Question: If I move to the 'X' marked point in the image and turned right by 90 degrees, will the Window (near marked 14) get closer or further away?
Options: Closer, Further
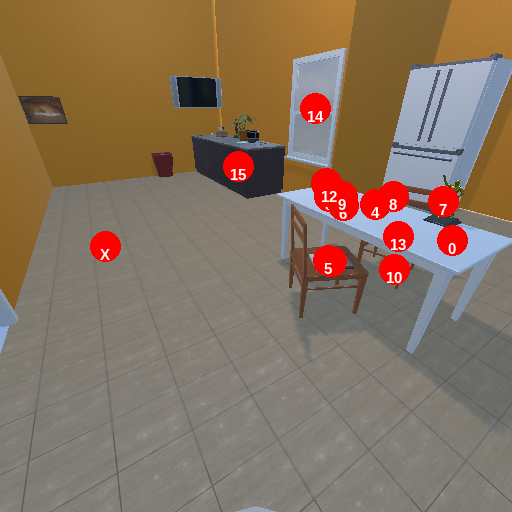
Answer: Closer